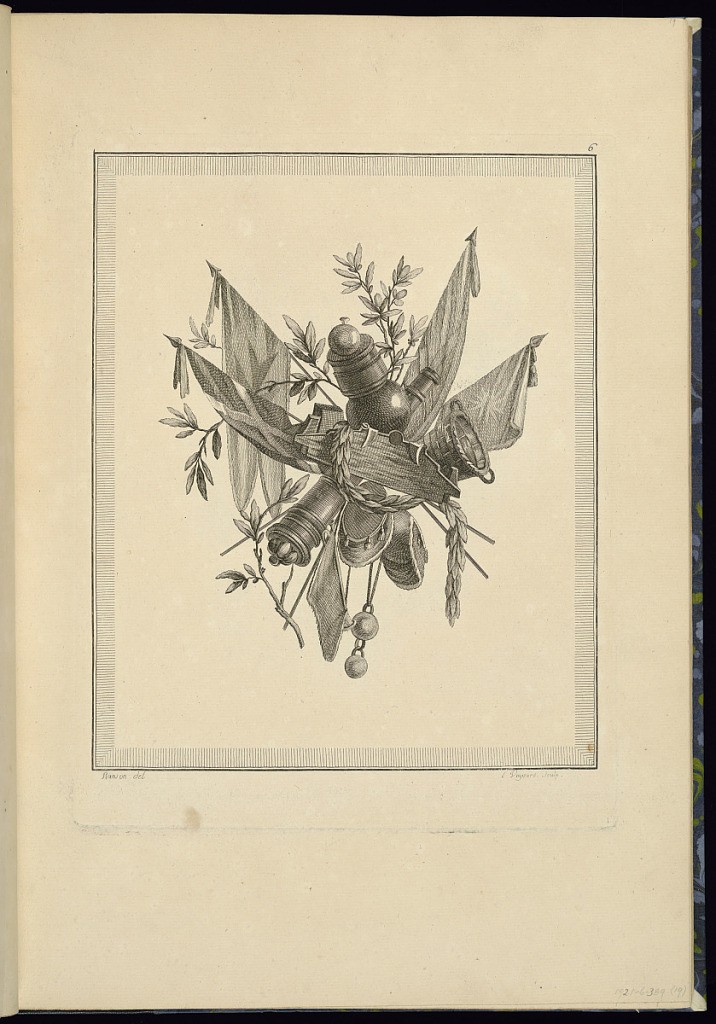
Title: Trophy Design
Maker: Pierre Ranson, French, 1736–1786
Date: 1778
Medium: Etching on laid paper
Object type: Print
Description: Military trophy design incorporating foliate branches, cannons, basket, cannon balls, festoons of leaves, spears, and flags. The plate is numbered and signed.